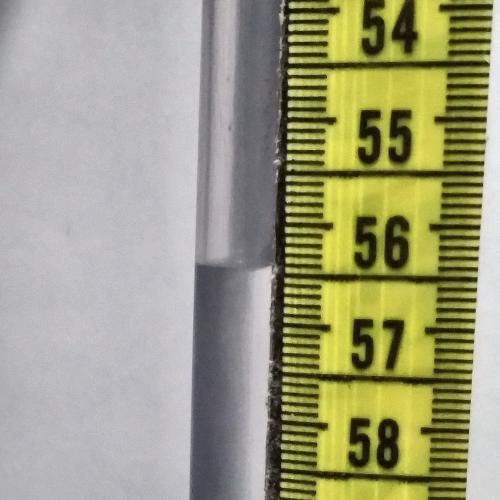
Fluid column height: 56.4 cm